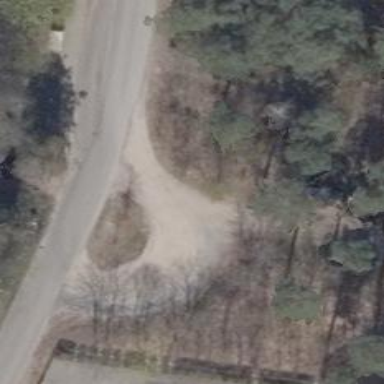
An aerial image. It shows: Service road.